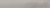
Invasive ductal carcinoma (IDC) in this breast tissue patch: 0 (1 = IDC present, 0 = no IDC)